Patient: sex F, age 59
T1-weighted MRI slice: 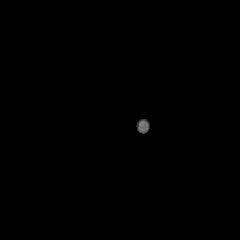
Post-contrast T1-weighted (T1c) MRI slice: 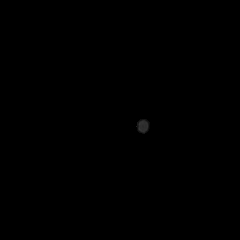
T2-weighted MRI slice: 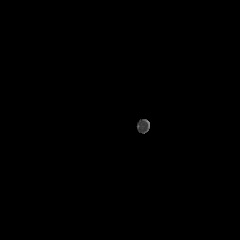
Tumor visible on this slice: no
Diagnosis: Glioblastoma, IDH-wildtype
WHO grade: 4